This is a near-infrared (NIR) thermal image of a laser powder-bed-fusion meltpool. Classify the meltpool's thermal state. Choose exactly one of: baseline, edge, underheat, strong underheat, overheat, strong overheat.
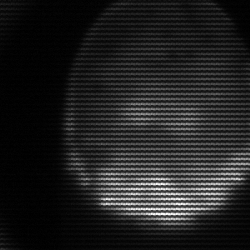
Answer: edge